Field crop: tomato
Growth stage: 1
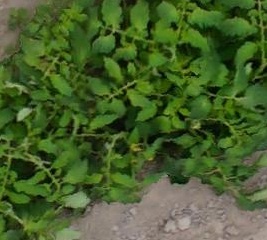
Species: tomato